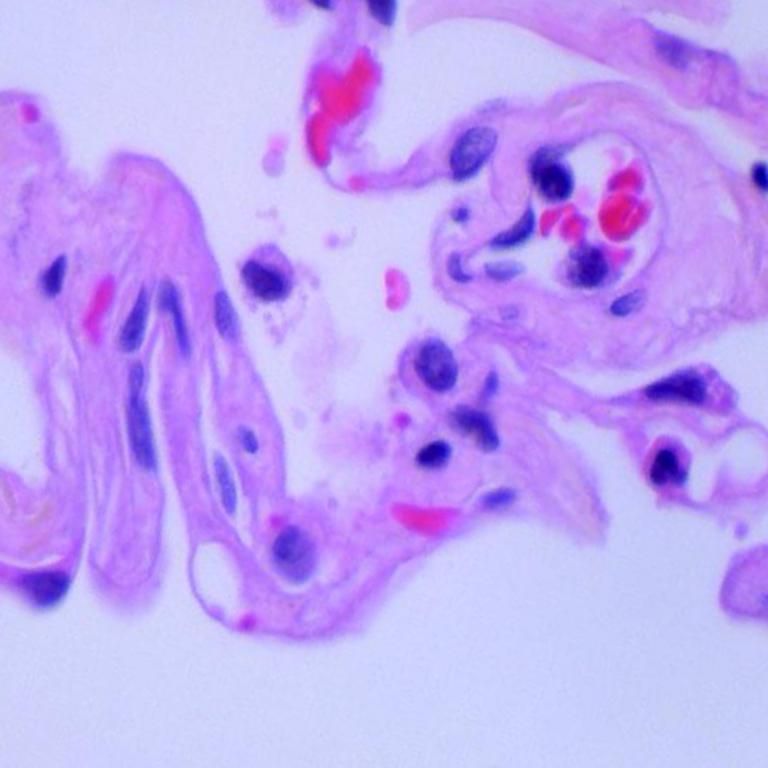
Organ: lung
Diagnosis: benign